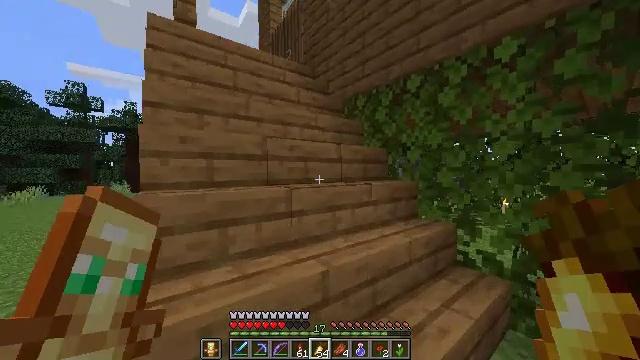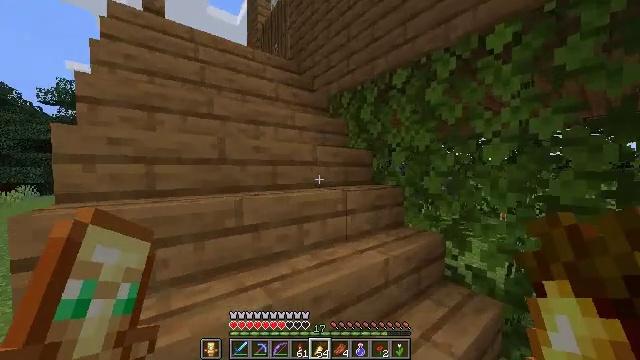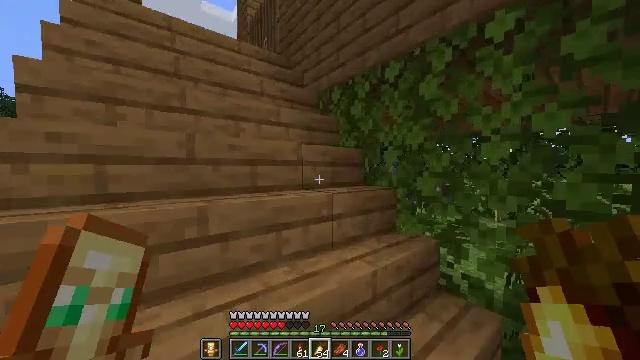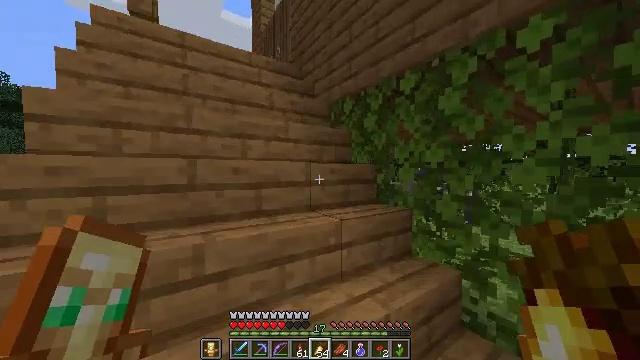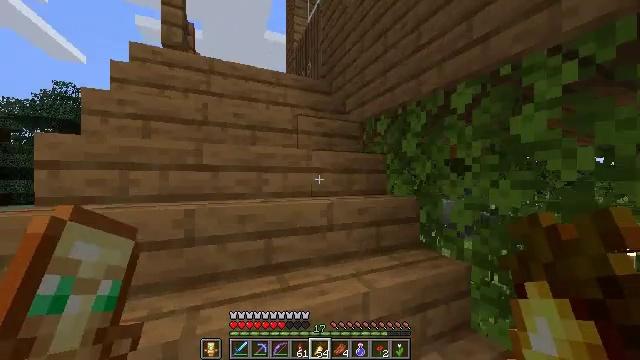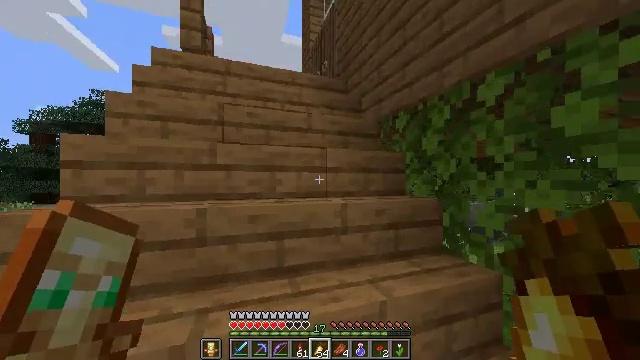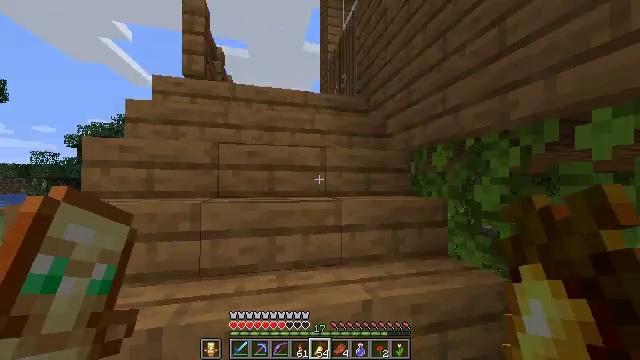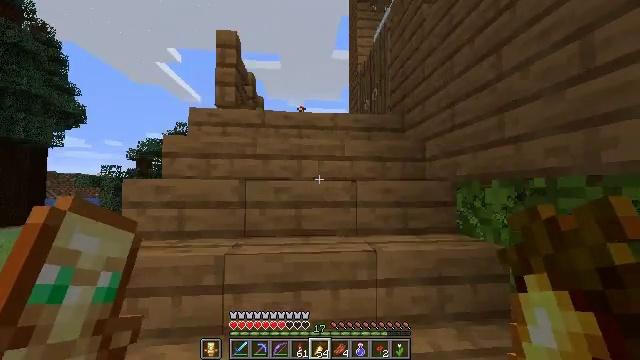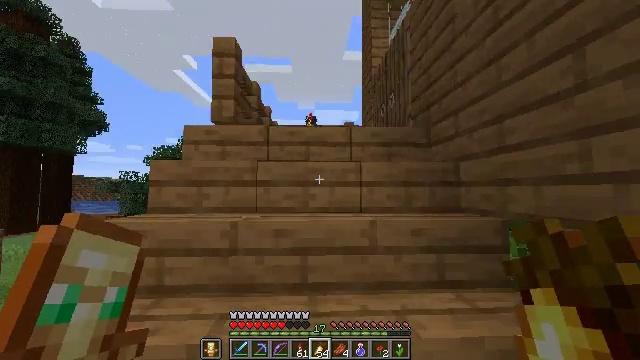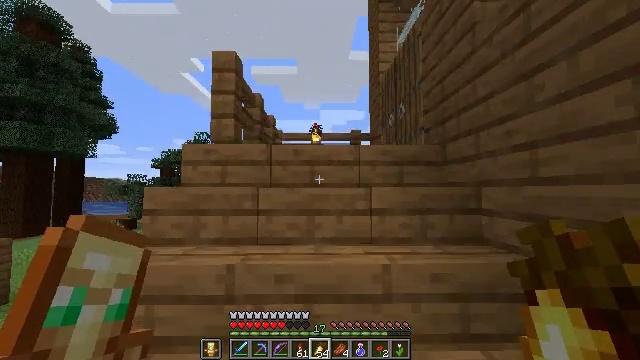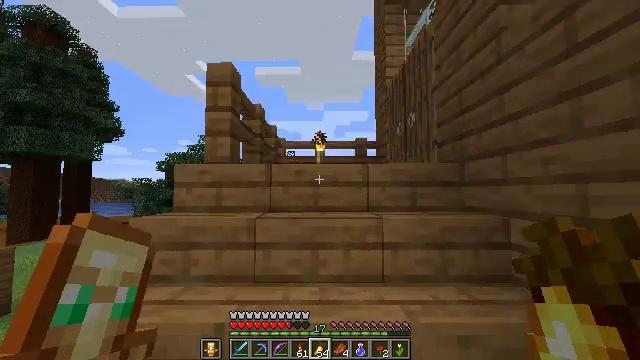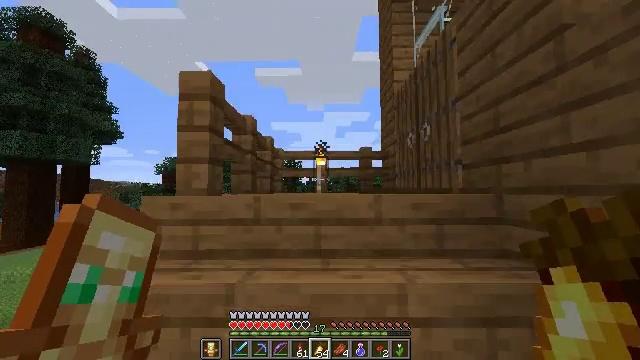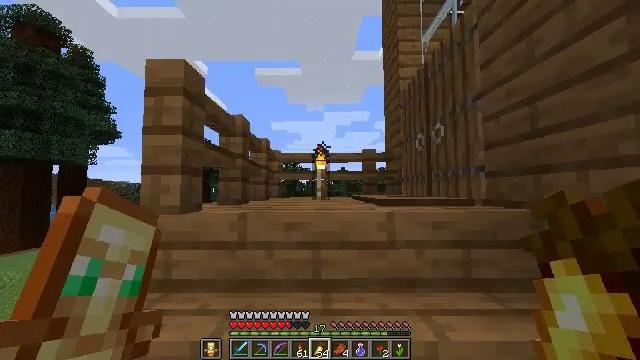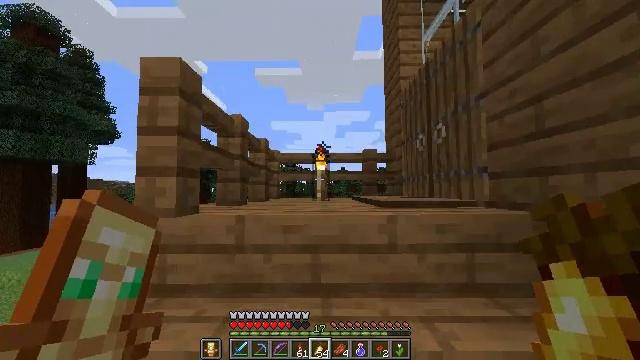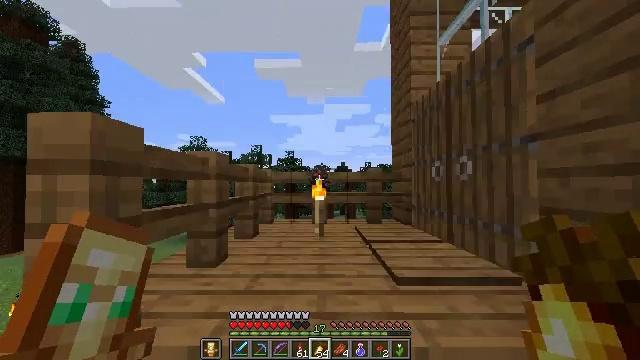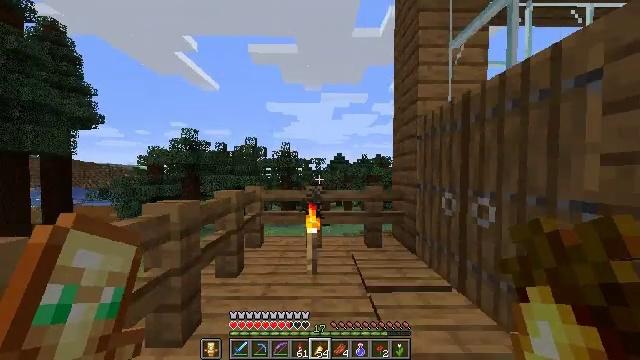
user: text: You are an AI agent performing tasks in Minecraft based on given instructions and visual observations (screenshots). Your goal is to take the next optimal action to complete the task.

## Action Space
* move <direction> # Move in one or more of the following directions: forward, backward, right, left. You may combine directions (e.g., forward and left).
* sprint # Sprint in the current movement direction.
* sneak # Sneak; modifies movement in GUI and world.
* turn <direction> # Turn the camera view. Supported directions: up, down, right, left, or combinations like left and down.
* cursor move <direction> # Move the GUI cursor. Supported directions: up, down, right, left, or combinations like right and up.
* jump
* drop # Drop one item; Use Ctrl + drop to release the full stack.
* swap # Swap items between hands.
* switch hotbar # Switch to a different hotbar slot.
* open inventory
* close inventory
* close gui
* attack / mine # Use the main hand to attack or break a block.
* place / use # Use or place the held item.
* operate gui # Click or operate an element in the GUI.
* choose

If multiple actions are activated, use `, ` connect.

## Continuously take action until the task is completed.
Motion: motion action
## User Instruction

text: Remove a poppy from the inventory.
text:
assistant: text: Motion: move forward and move right, sprint
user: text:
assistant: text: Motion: move forward, sprint, turn right
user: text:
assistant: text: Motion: move forward, sprint, turn left
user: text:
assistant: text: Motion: move forward, sprint, turn left and up
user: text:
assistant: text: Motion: move forward, sprint, turn left
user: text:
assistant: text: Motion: move forward, sprint, turn left and up
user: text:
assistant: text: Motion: move forward, sprint, turn left and up
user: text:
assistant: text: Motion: move forward, sprint, turn left
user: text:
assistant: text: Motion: move forward, sprint, turn left
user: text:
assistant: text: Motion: move forward, sprint, turn left
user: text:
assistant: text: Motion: move forward, sprint
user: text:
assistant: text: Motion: move forward, sprint
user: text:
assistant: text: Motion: move forward, sprint
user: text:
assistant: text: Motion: move forward, sprint, turn down
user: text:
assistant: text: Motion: move forward, sprint, turn down
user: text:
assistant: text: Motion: move forward, sprint, turn right and down
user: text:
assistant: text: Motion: move forward, sprint, turn right and down
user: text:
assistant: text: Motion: move forward, sprint, turn right and down
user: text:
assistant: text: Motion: move forward, sprint, turn right and down
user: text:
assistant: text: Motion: move forward, sprint, turn right and down
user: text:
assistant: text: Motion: move forward, sprint, turn right and down
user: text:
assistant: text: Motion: move forward, sprint, turn right and down
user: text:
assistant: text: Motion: move forward, sprint, turn right
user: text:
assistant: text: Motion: move forward, sprint, turn right
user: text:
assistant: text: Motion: move forward, sprint, turn right
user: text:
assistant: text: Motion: move forward, sprint, turn right
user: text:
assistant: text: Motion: move forward, sprint, turn right
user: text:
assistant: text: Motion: move forward, sprint, turn right
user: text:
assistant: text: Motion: move forward, sprint, turn right
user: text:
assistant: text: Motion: move forward, sprint, turn right and up